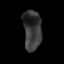
Tissue: lung
Cell type: Epithelial cells
Senescence score: 0.2045
Nuclear area (px): 712
Mean DAPI intensity: 55.167